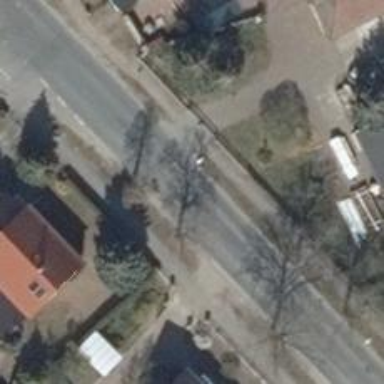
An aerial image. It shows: Tertiary road with asphalt surface.